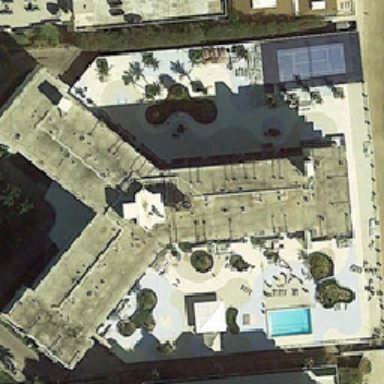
Herringbone has square swimming pool under gree building .